The image is the raw time-domain waveform of a rolling-element bearing's vibration signal. Classify the bearing condition as one of: normal, inner_race, outer_race, ball.
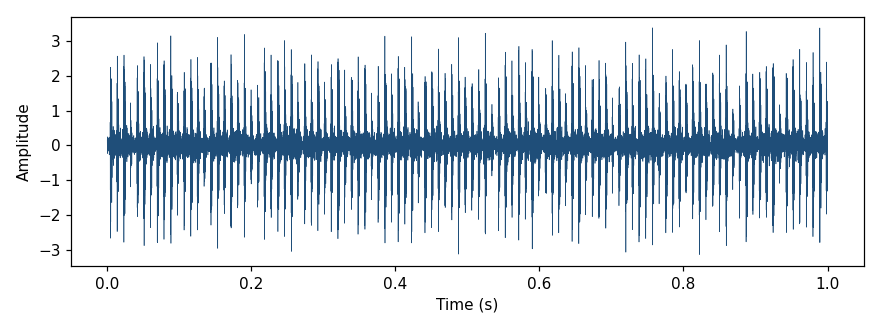
Answer: outer_race